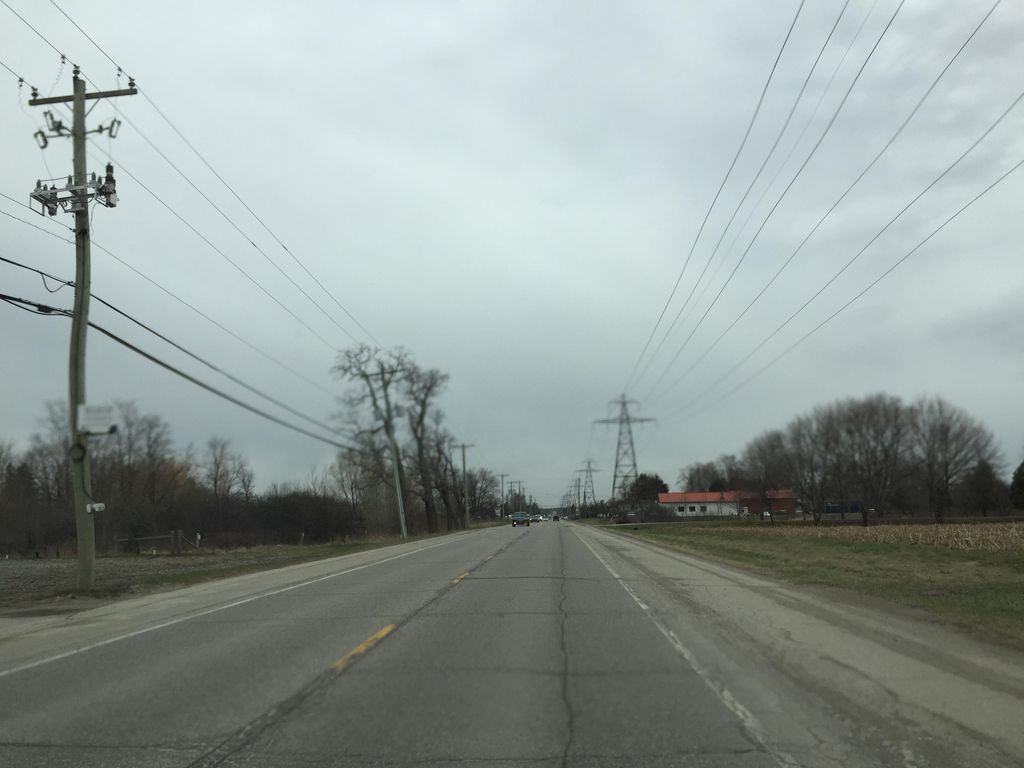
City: kitchener-waterloo